Question: I get a StackOverFlow-Exception when I want to change the value of the property "CurrentState":
'''
CurrentState = State.quequed;
'''

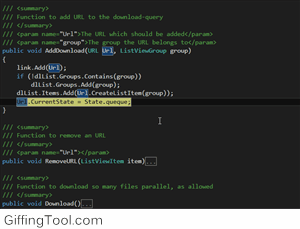
Answer: This is a simple logical error and a problem of "infinite recursion" because the 'CurrentState' property is attempting to set itself. The solution is simple.
Currently you have this (simplified)
'''
public State CurrentState {
set {
// ...
CurrentState = state.Whatever;
// ...
}
get {
return ???; /// ??? => I don't know what you're returning?
}
}
'''
Create a backing field so the property doesn't call itself.
'''
private State _currentState;
public State CurrentState {
set {
// ...
// This is for illustration purposes. Normally you'd be checking
// or assigning the value of the "value" parameter, not always
// setting the same value as this suggests.
_currentState = state.Whatever;
// ...
}
get {
return _currentState;
}
}
'''